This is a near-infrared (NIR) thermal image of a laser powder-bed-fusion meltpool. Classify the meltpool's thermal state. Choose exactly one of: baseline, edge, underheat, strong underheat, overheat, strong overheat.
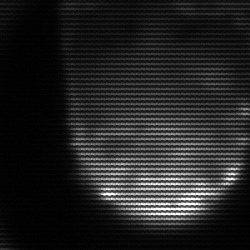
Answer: edge